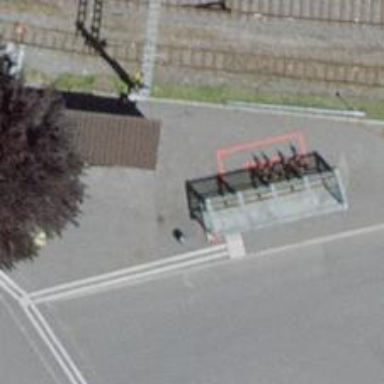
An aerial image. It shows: Bicycle rental facility.